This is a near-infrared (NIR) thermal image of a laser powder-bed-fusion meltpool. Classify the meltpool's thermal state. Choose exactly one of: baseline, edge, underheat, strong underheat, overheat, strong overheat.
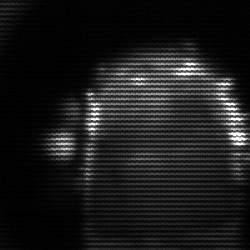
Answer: baseline